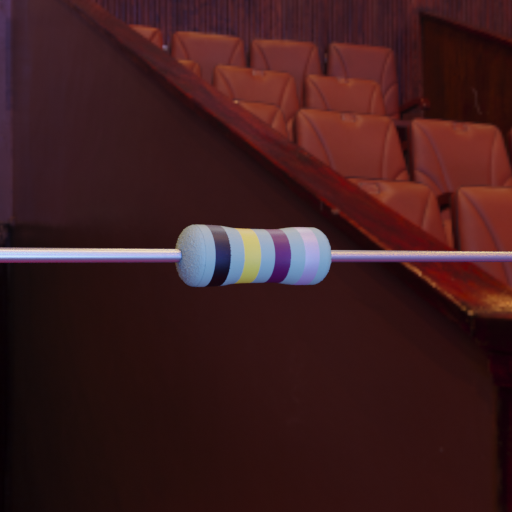
Resistor colour bands (in order): black, yellow, brown, silver